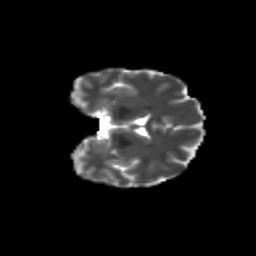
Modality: T2w
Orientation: coronal
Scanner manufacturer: siemens
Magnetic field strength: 3 T
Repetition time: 9.2 s
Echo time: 0.084 s